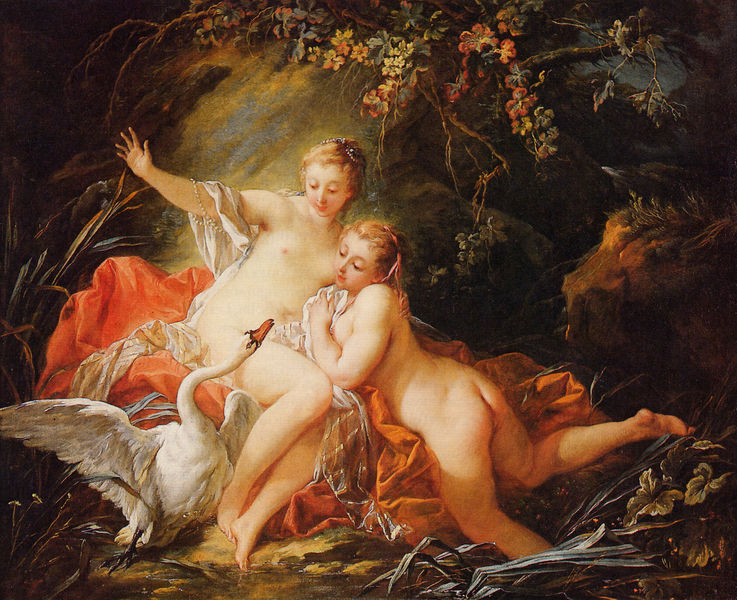
Titel: Léda et le cygne, Leda und der Schwan
Künstler: François Boucher
Standort: Franklin Center (Pennsylvania)
Institution: Collection Mr. and Mrs. Stewart Resnick
Schlagwörter: akt, baum, blau, blätter, dunkel, feder, felsen, flügel, gemälde, gestein, gott, hand, himmel, körper, laub, nackt, rubens, schatten, umhang, vogel, wasser, weiß, akte, baden, badende, frauen, grün, landschaft, mädchen, ocker, sitzen, teich, ufer, wäsche, blume, blumen, braun, brust, busen, frankreich, frau, geste, licht, nacht, orange, profil, rücken, schwarz, szene, vordergrund, ölbild, blick, blüte, blüten, gras, rot, schleier, tier, tuch, weg, wiese, beige, blond, jung, arm, barock, blicke, falten, federn, haarschmuck, historie, samt, stein, hals, gräser, natur, schilf, zweige, boden, dunkelheit, haare, tücher, decke, gewänder, pflanzen, höhle, perlen, rokoko, rosa, seide, wald, früchte, ranken, beine, bein, brüste, gesäß, hintern, frauenakt, liegen, düster, gans, schnabel, schwan, italien, zwei, tüll, fels, kette, füsse, haarband, fliessen, angst, staffage, weiblich, vergnügen, nackte, brustwarze, liegend, perlenkette, gewächs, schwestern, fliessend, blühend, fleisch, bad, keusch, nacktheit, paradies, erschrecken, fuss, zweig, wasserpflanzen, draußen, ketten, allegorie, mythologie, tizian, verführung, beleuchtet, hüfte, götter, zeus, griechisch, mythos, hingabe, blattwerk, nest, kulisse, rokokko, diana, abwehr, zeigegestus, boucher, erschrocken, fragonard, intim, zwillinge, aktmalerei, leda, lena, gesöß, leda und der schwan, lesbisch, lesbos, po, gemäälde, darperie, fraunackt